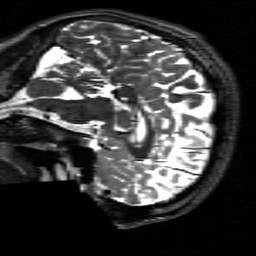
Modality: T2w
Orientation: sagittal
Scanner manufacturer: siemens
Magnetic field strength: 3 T
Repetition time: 9 s
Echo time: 0.115 s